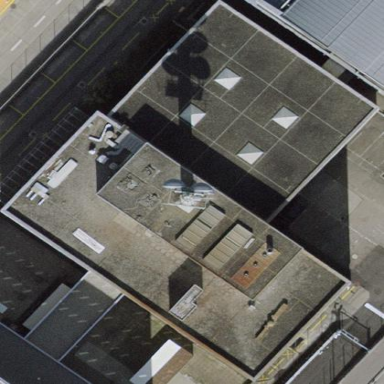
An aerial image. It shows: Office building.